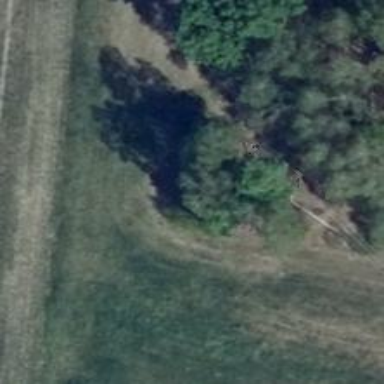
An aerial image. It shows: Hunting stand.